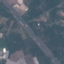
Land use / land cover: Highway